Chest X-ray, PA view. Patient: 52 years old, sex M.
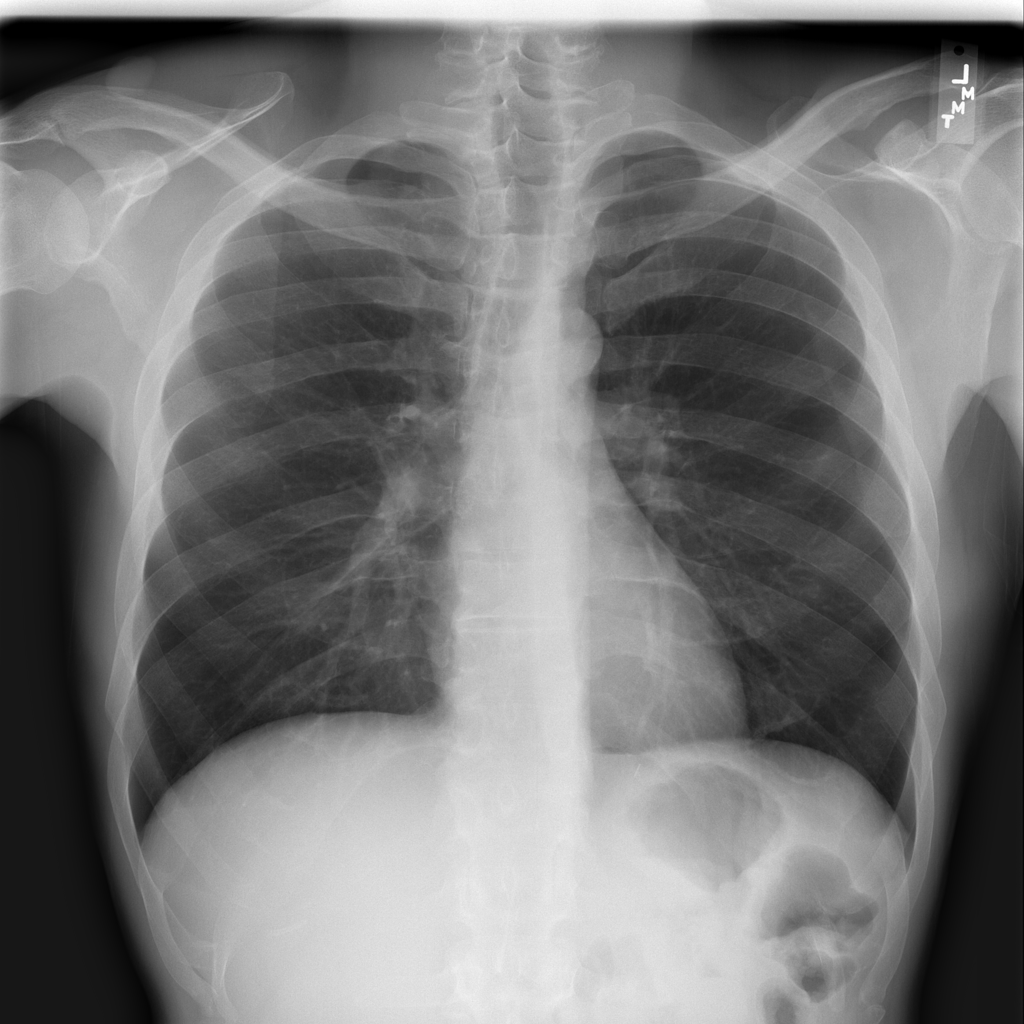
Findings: No Finding